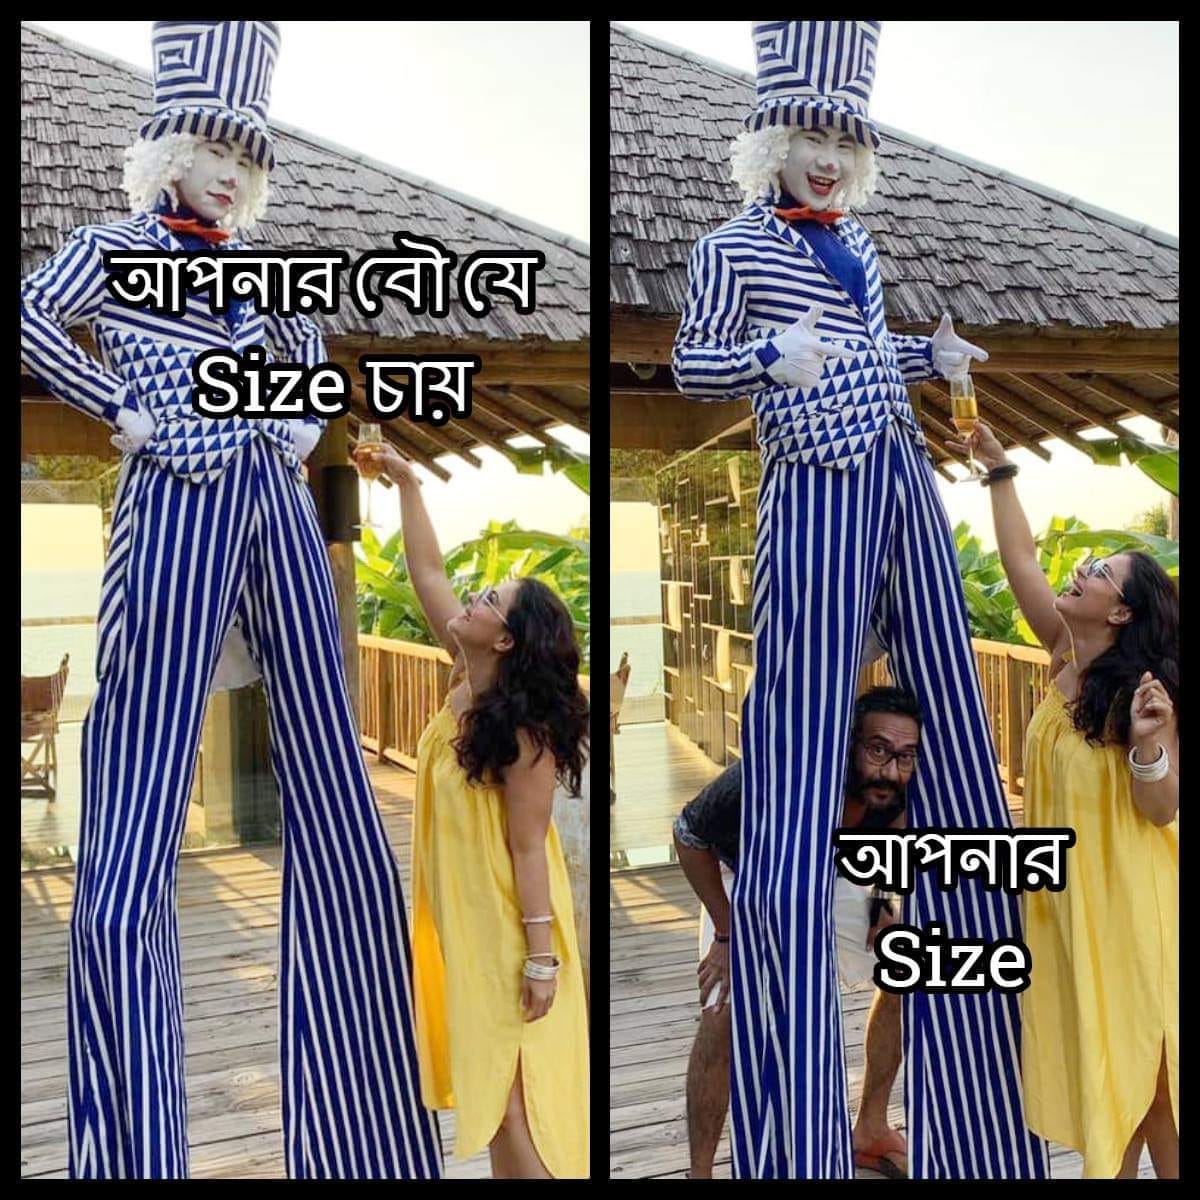
Caption: আপনার বৌ যে Size চায়     আপনার Size
Label: non-hate